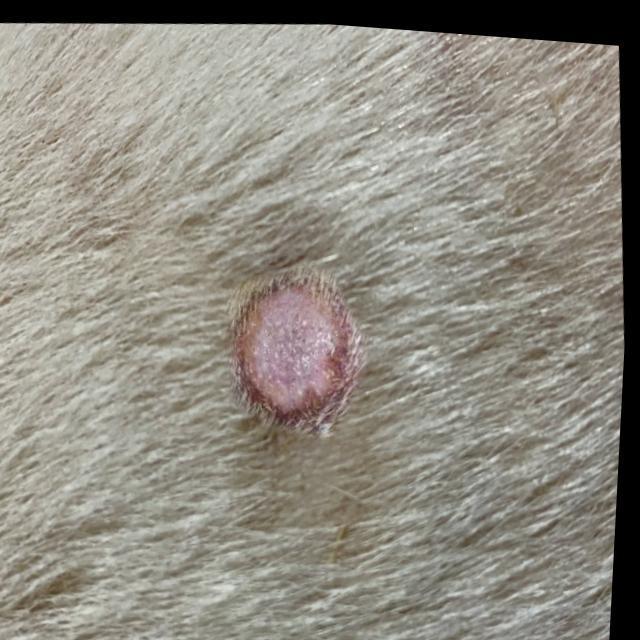
Canine ringworm (Dermatophytosis) — fungal infection caused by Microsporum or Trichophyton. Presents with circular alopecia, scaling, crusting, and broken hairs.